Question: I'm looking for options to draw Visio-like diagrams using HTML and Javascript.
Some examples of what I'm trying to accomplish:
- <URL>
So far options I can think to explore are:
- - -
Is there any other tech or NPM packages that I should be aware of? It's not a free-form Visio clone, there's a fixed set of icons that I need to be able to "snap" together with lines. Lines can be straight or curved at 90 degrees like here:

And the icons can be dragged around in the canvas
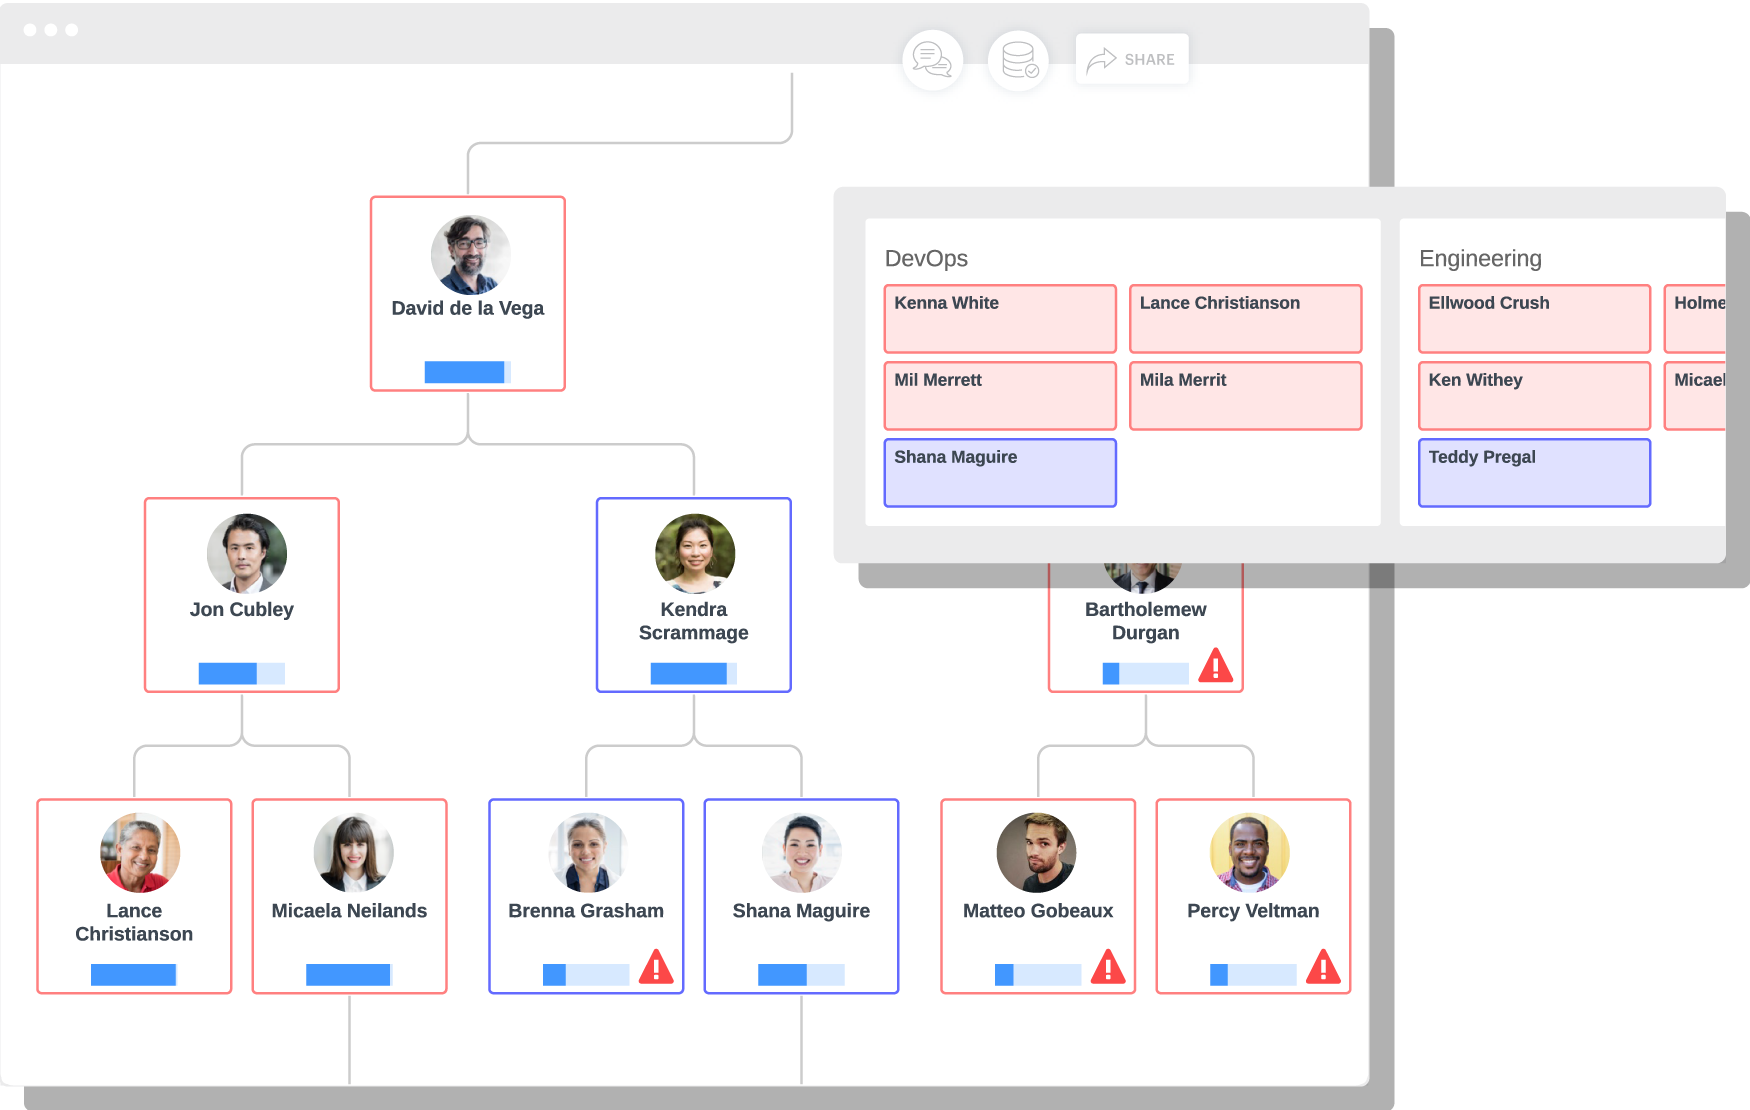
Answer: You can use the <URL> library, licensed under Apache 2.0.
Distributed as an <URL>.
<URL>